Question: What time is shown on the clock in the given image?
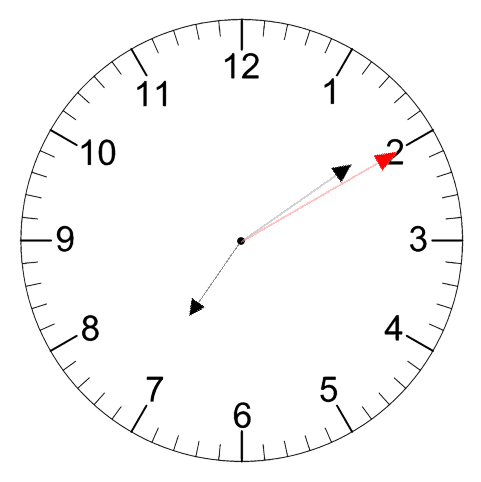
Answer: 07:09:10